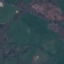
Land use / land cover class: Pasture